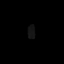
Tissue: skin
Cell type: Epithelial cells
Senescence score: 0.2668
Nuclear area (px): 95
Mean DAPI intensity: 20.747